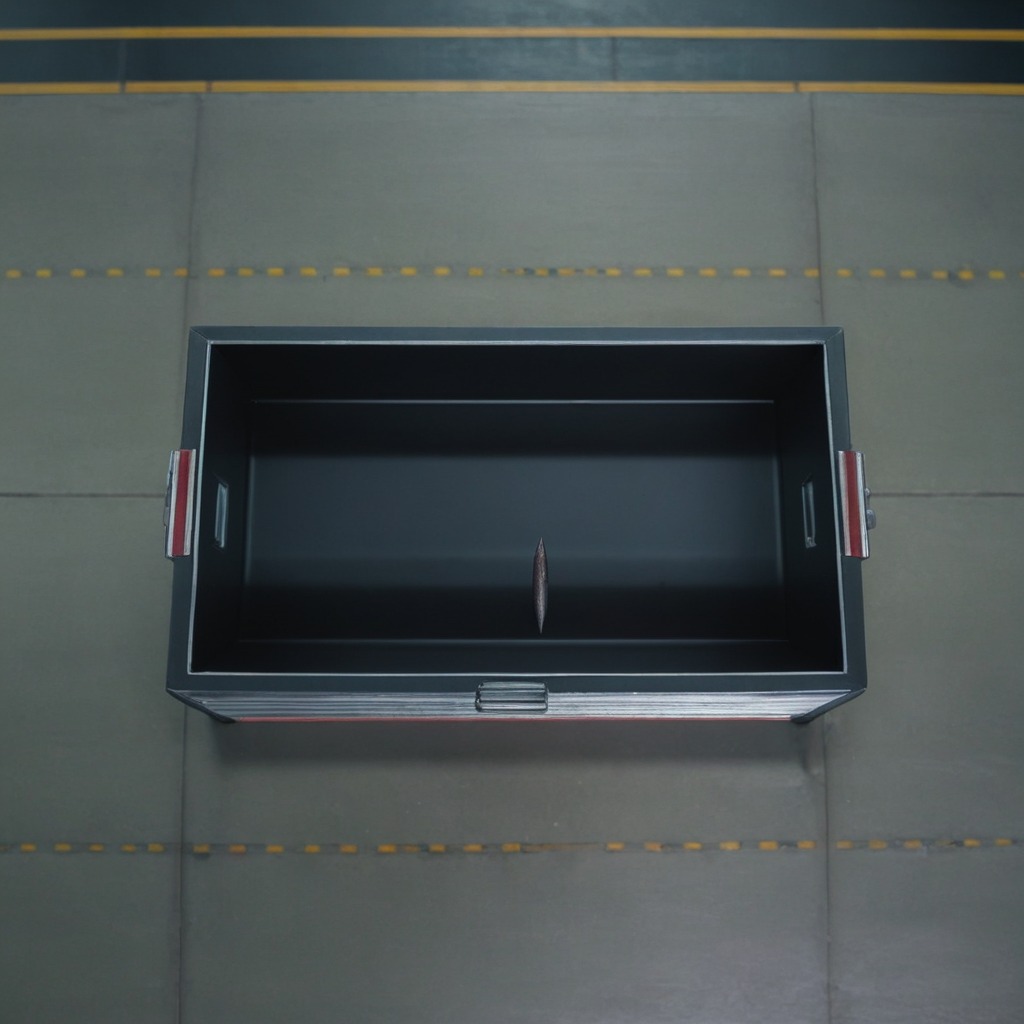
An iron nail is lying on the toolbox surface in an airplane hangar workshop 8K.